Aerial crown-view tile of a tropical tree (Barro Colorado Island, Panama), acquired 20250414:
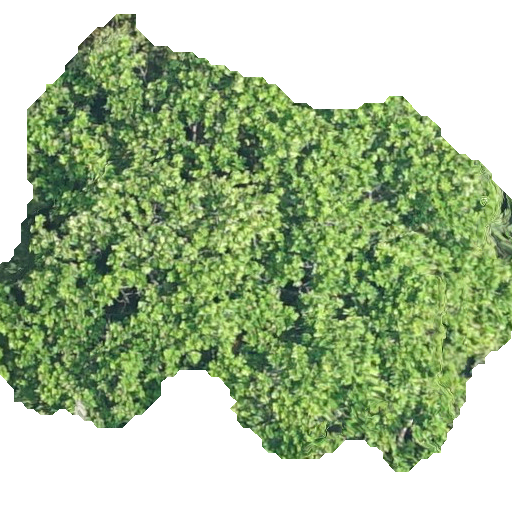
Species: Anacardium excelsum
GBIF accepted scientific name: Anacardium excelsum
Crown area: 255.782 m²